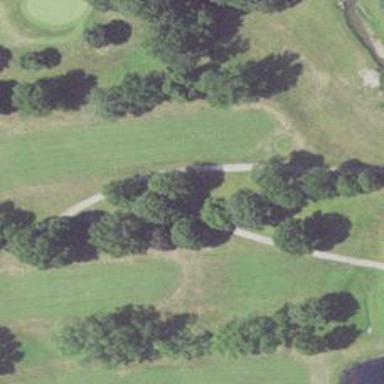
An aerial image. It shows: View of golf hole.